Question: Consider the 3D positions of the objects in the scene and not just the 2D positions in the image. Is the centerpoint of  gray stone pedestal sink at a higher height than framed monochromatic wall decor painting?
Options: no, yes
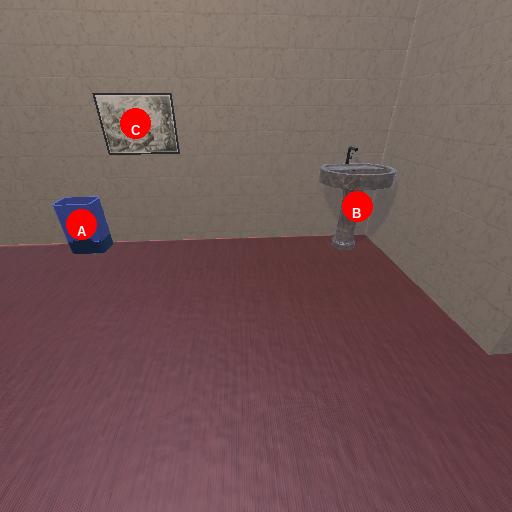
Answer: no